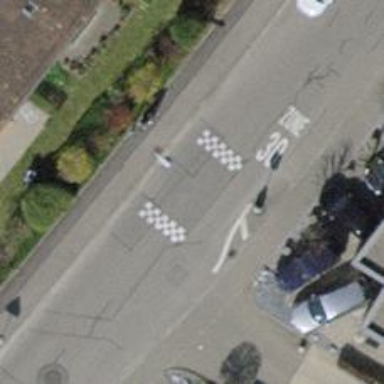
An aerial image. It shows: Traffic cushion.